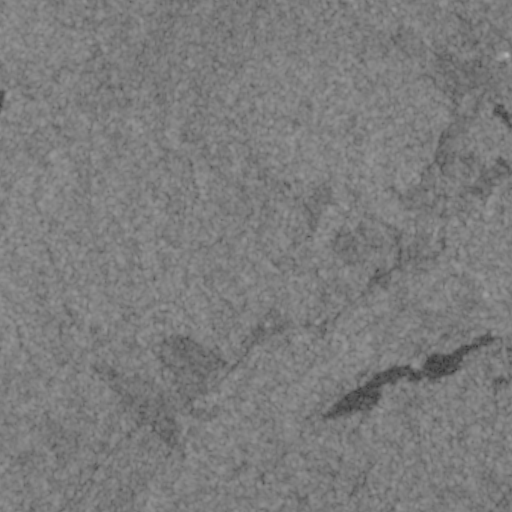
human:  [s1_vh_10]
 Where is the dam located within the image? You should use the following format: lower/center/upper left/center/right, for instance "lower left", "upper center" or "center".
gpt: The dam is located in the lower center of the image.
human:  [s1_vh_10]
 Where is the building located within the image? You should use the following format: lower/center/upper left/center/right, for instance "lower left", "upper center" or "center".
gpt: There is no building in the image.

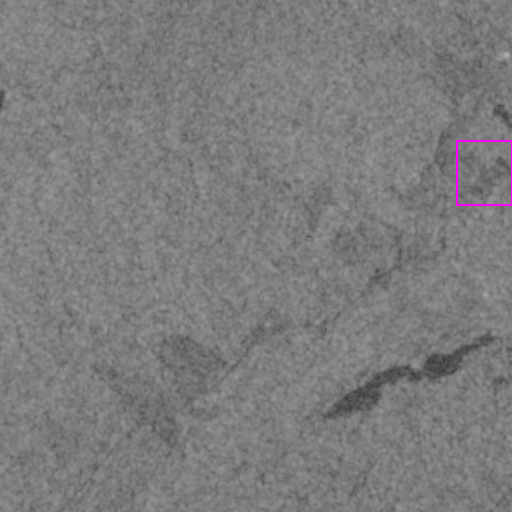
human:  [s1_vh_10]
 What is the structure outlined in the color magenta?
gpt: The structure outlined in magenta is a quarry.
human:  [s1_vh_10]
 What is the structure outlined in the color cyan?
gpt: There is no cyan outline.